Question: I've a three dimensional structure ... actually a doubly linked list with six nodes i.e. left, right, up, down, in, out. if one node is on the right side of other then that node will be defiantly on the left side of the first one. like

Actually this is a 3D structure, but for understanding purposes, I've given a 2D example.
Now I've to convert it in JSON format, to send this data through WCF to a client, but as it contains loops so it couldn't be converted to JSON. I've these questions
1. Can this type of doubly linked list be converted to JSON?
2. Is there another way to do that?
3. Any Other recommended Data Structure? If this is impossible using Doubly Linked List.
I'm using <URL> to handle JSON.
My class is
'''
public class Node
{
public Document document = null;
public Node left = null;
public Node right = null;
public Node up = null;
public Node down = null;
public Node inside = null;
public Node outside = null;
}
'''
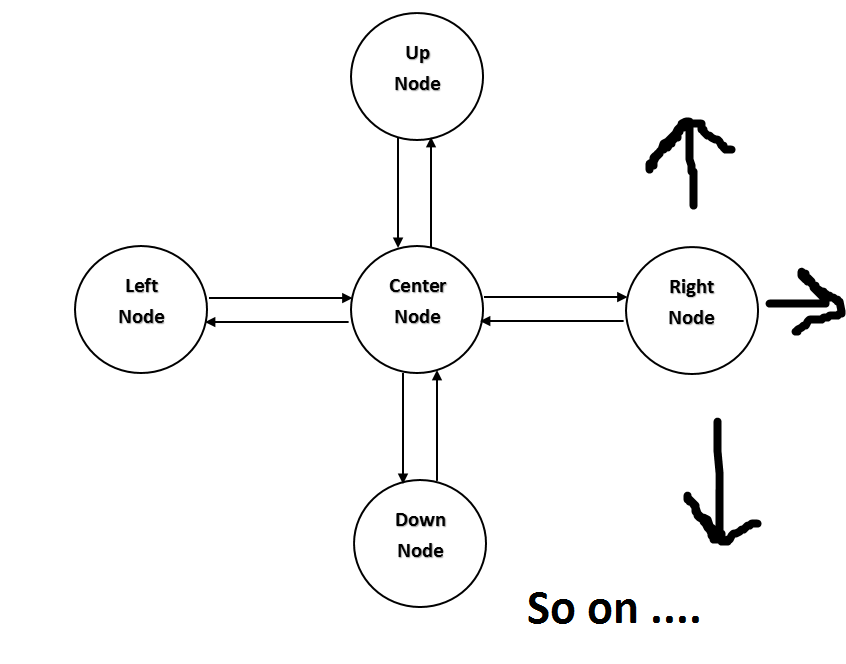
Answer: Json.Net can handle reference loops if you set the 'PreserveReferencesHandling' option in the settings.
'''
JsonSerializerSettings settings = new JsonSerializerSettings
{
PreserveReferencesHandling = PreserveReferencesHandling.Objects,
Formatting = Formatting.Indented
};
string json = JsonConvert.SerializeObject(rootNode, settings);
'''
This setting will cause the JSON to be written with special '$id' and '$ref' properties which allow the JSON to be deserialized back to the original references, assuming you are using Json.Net to deserialize on the client side. With this in place you should be able to use your existing object structure with no problem.
Demo:
'''
using System;
using System.Collections.Generic;
using Newtonsoft.Json;
public class Program
{
public static void Main()
{
Node center = new Node { Name = "In House" };
Node north = new Node { Name = "North of House" };
Node west = new Node { Name = "Front of House" };
Node east = new Node { Name = "Back of House" };
Node south = new Node { Name = "South of House" };
center.East = east;
east.West = center;
center.West = west;
west.East = center;
east.North = north;
north.East = east;
east.South = south;
south.East = east;
south.West = west;
west.South = south;
west.North = north;
north.West = west;
DumpNodes(center);
Console.WriteLine();
JsonSerializerSettings settings = new JsonSerializerSettings();
settings.PreserveReferencesHandling = PreserveReferencesHandling.Objects;
settings.NullValueHandling = NullValueHandling.Ignore;
settings.Formatting = Formatting.Indented;
string json = JsonConvert.SerializeObject(center, settings);
Console.WriteLine(json);
Node node = JsonConvert.DeserializeObject<Node>(json, settings);
Console.WriteLine();
DumpNodes(node);
}
private static void DumpNodes(Node startingNode)
{
HashSet<Node> seen = new HashSet<Node>();
List<Node> queue = new List<Node>();
queue.Add(startingNode);
while (queue.Count > 0)
{
Node node = queue[0];
queue.RemoveAt(0);
if (!seen.Contains(node))
{
seen.Add(node);
Console.WriteLine(node.Name);
Look("north", node.North, queue, seen);
Look("west", node.West, queue, seen);
Look("east", node.East, queue, seen);
Look("south", node.South, queue, seen);
}
}
}
private static void Look(string dir, Node node, List<Node> queue, HashSet<Node> seen)
{
if (node != null)
{
Console.WriteLine(" " + dir + ": " + node.Name);
if (!seen.Contains(node))
{
queue.Add(node);
}
}
}
}
public class Node
{
public string Name { get; set; }
public Node North { get; set; }
public Node South { get; set; }
public Node East { get; set; }
public Node West { get; set; }
}
'''
Output:
'''
In House
west: Front of House
east: Back of House
Front of House
north: North of House
east: In House
south: South of House
Back of House
north: North of House
west: In House
south: South of House
North of House
west: Front of House
east: Back of House
South of House
west: Front of House
east: Back of House
{
"$id": "1",
"Name": "In House",
"East": {
"$id": "2",
"Name": "Back of House",
"North": {
"$id": "3",
"Name": "North of House",
"East": {
"$ref": "2"
},
"West": {
"$id": "4",
"Name": "Front of House",
"North": {
"$ref": "3"
},
"South": {
"$id": "5",
"Name": "South of House",
"East": {
"$ref": "2"
},
"West": {
"$ref": "4"
}
},
"East": {
"$ref": "1"
}
}
},
"South": {
"$ref": "5"
},
"West": {
"$ref": "1"
}
},
"West": {
"$ref": "4"
}
}
In House
west: Front of House
east: Back of House
Front of House
north: North of House
east: In House
south: South of House
Back of House
north: North of House
west: In House
south: South of House
North of House
west: Front of House
east: Back of House
South of House
west: Front of House
east: Back of House
'''
Working fiddle here: <URL>